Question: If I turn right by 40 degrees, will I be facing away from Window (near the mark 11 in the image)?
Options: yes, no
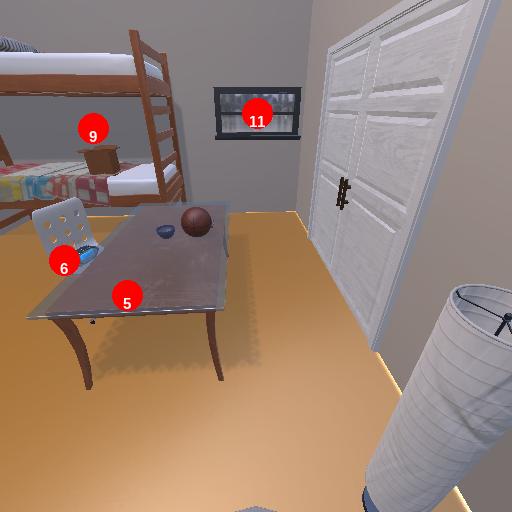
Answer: yes